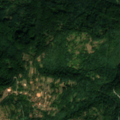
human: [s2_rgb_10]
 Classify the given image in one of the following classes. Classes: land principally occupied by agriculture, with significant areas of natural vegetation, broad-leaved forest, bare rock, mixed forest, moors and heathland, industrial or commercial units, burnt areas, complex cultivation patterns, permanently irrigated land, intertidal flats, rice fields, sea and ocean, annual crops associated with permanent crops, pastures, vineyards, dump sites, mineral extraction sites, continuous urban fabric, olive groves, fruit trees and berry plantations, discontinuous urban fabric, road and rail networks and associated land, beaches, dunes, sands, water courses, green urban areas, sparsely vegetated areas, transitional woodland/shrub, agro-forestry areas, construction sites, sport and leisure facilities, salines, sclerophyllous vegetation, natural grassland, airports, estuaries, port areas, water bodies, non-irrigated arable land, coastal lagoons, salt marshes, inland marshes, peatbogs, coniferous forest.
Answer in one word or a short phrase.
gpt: land principally occupied by agriculture, with significant areas of natural vegetation, broad-leaved forest, transitional woodland/shrub